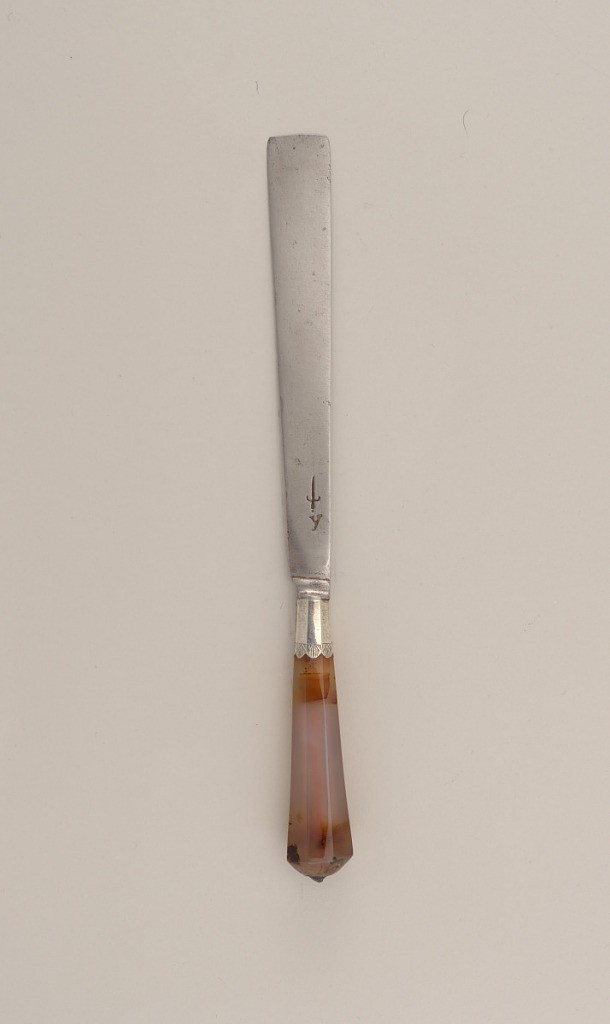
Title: Knife with Eight-Paneled Agate Handle
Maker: William Boswell, active London, late 17th century.
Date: late 17th century
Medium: steel, silver, agate
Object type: knife
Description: One of a set of six knives (1957-29-3-a-f). Each knife with eight-panelled agate handle and scalloped, engraved ferrule below a flaring, square-ended steel blade.